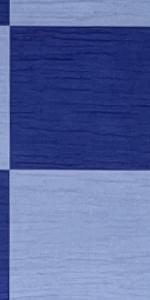
Label: Empty